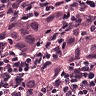
Metastatic tissue present: yes